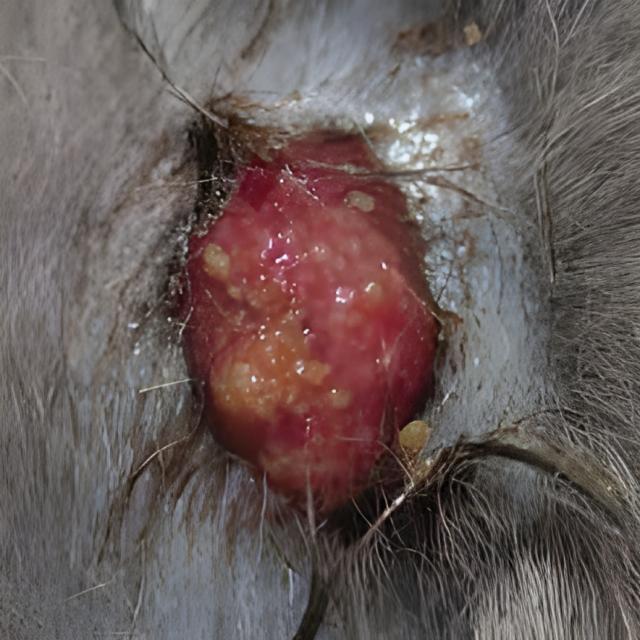
Canine dermatitis — inflammation of the skin presenting with erythema, pruritus, papules, and excoriation. May be allergic, contact, or atopic in origin.